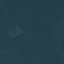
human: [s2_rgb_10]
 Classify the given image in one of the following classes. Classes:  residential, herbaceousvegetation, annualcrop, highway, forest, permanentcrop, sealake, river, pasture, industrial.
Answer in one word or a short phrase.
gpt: Forest